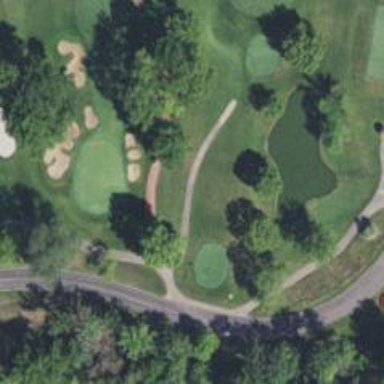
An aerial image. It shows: Path for golf carts.